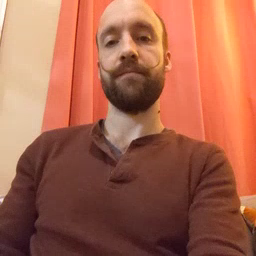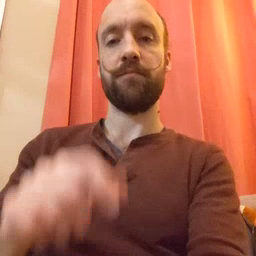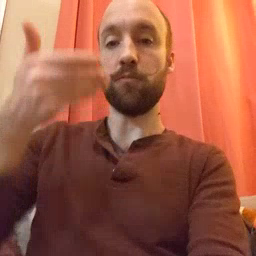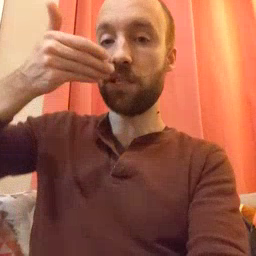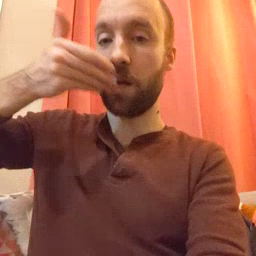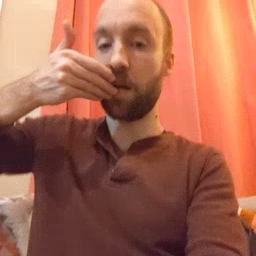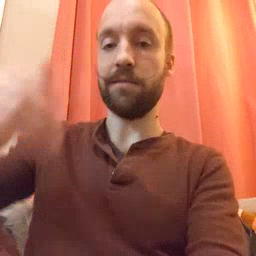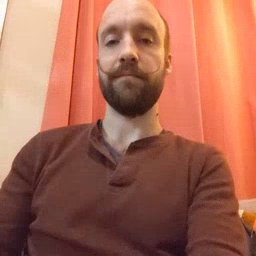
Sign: pizza